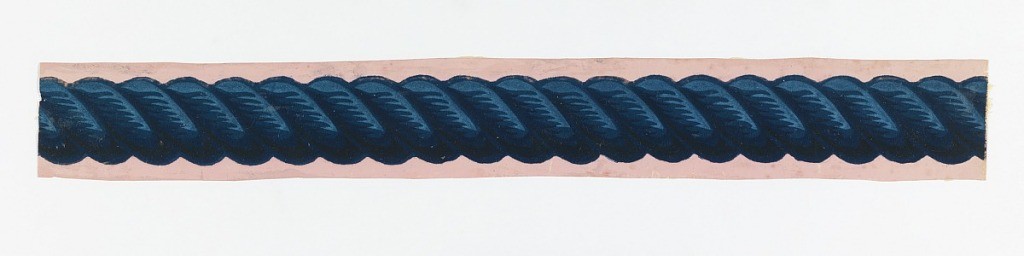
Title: Border
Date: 1835–60
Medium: Block-printed and flocked on machine-made paper
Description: Rope twist or cable molding. Printed in blue flock and overprinted with lighter shades of blue and black. On pink ground.

H# 36